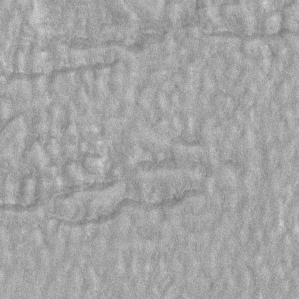
Label: frost